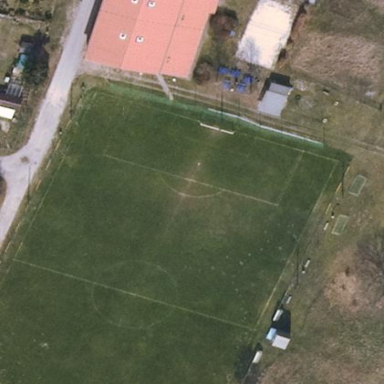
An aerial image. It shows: Pitch designated as leisure land.